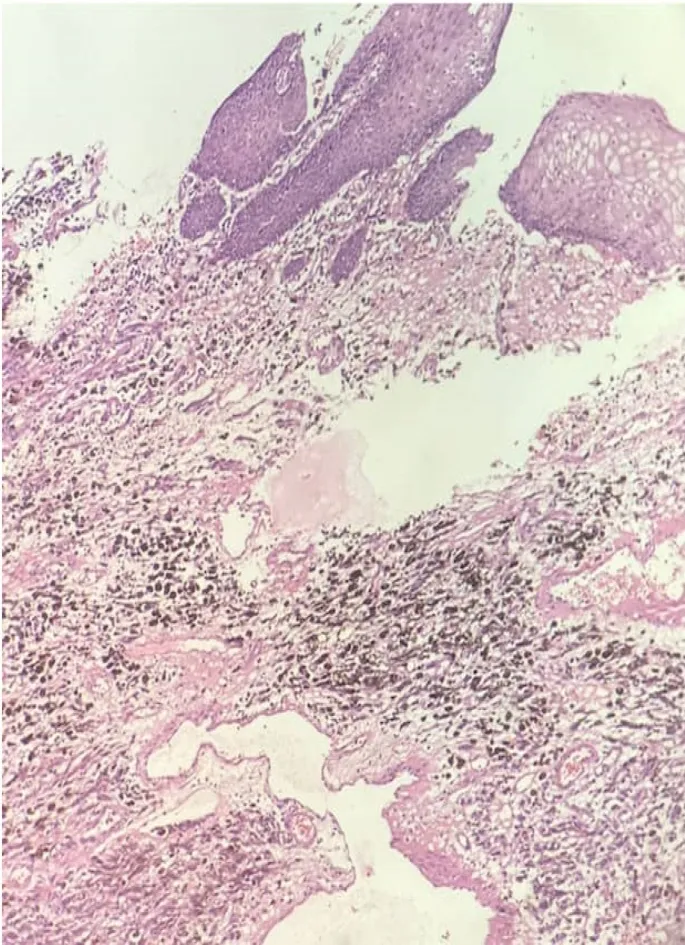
Malignant melanoma with infiltrative border and prominent intracytoplasmic melanin pigment involving the distal part of urethra which is covered by squamous epithelium (top of image).
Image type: pathology (h&e)